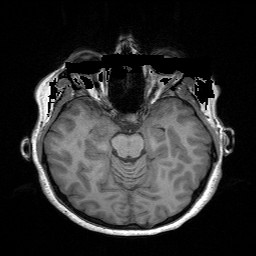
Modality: T1w
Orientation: coronal